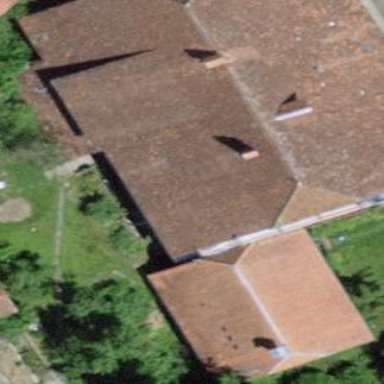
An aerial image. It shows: Building with half-hipped roof shape.